Question: i am trying to create a dotnetnuke module which will be installable .in this module i am using a web service but when i am installing this module on another dnn portal it shows error which is in following image you can find below
on dnn forum my situation is similar to <URL> but i didnt find the soluiton yet.

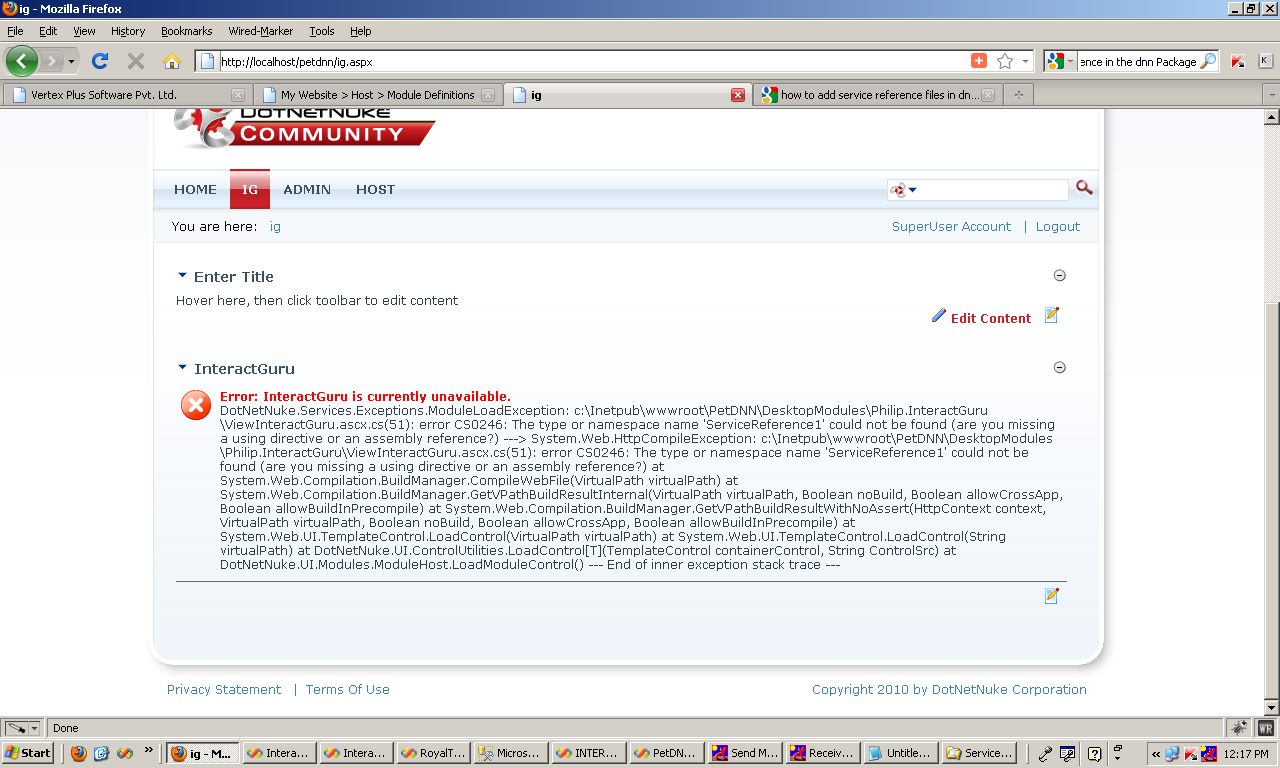
Answer: I have seen this problem before with my module not being able to access a web service. Please make sure the portal you are installing the module on, can access the said web service to rule this out.